Question: I'm using Node.js to build my RSS file. I create a Date string with '(new Date).toString()' and then use that value for the '<pubDate>' field in the RSS file. However, when I run the <URL>, it reports that such a date string is not valid:

An example Date string that I generate is:
'''
Fri Oct 25 2013 17:59:42 GMT+0200 (Central European Daylight Time)
'''
If I understand correctly, in order to validate, there should be a comma after "Fri", and the "GMT" and the parens at the end should be removed. Is there an built-in way to produce such compliant strings with JavaScript or will I have to write a custom function to do this?
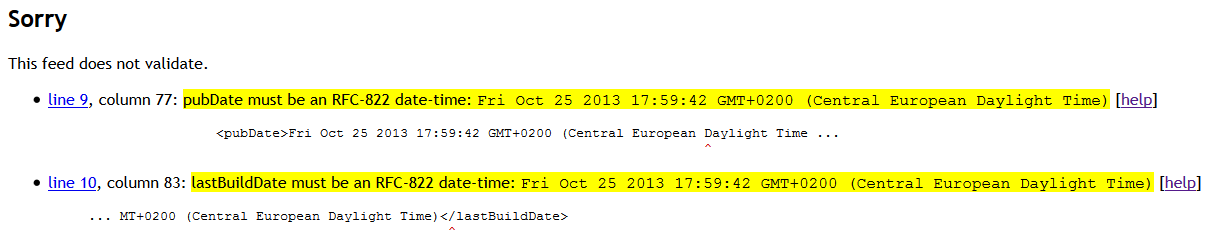
Answer: '(new Date).toUTCString()'
Documented at <URL>